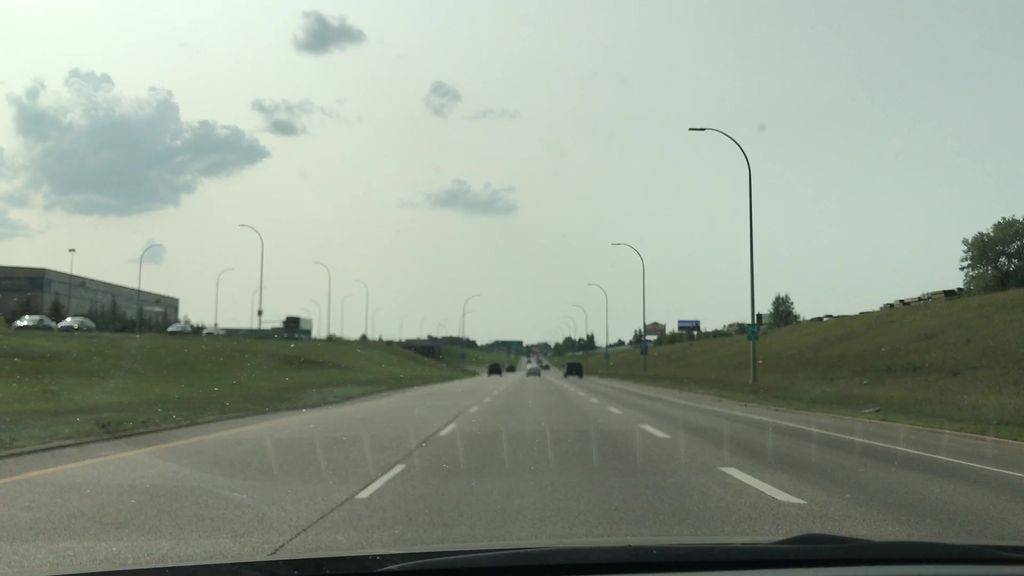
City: edmonton